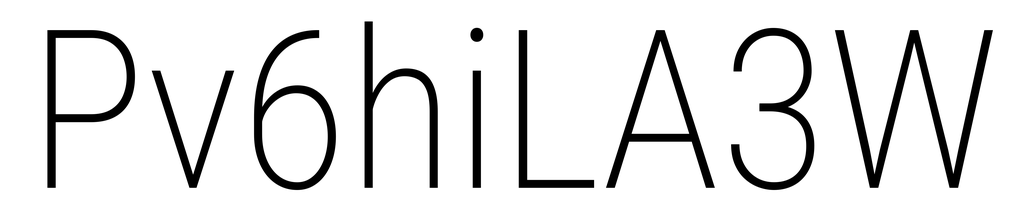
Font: Roboto_Condensed_ExtraLight